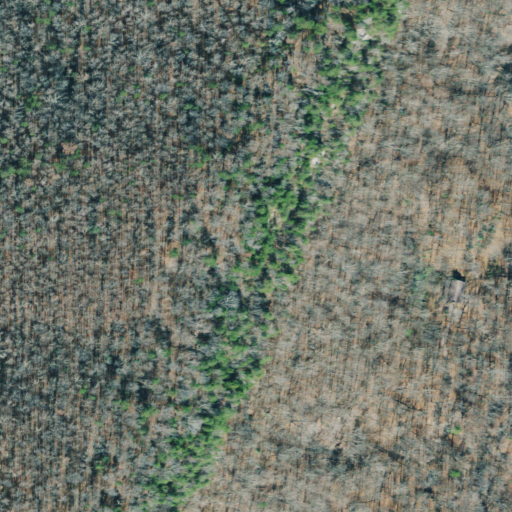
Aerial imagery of cliff(s) in Georgia named Eagle Cliff containing deciduous forest and open development